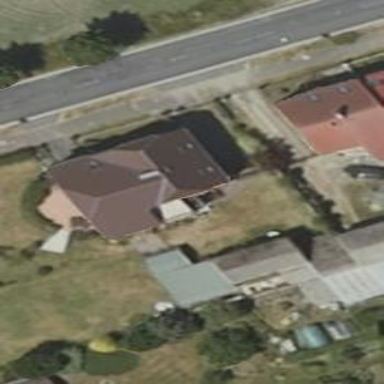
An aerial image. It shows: Simple house.